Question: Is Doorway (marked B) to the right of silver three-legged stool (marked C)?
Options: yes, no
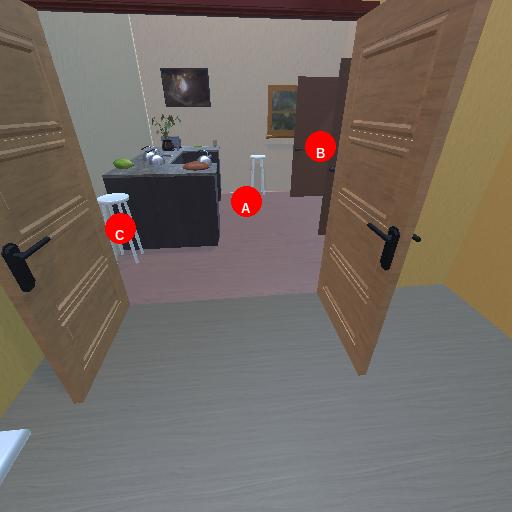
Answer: yes